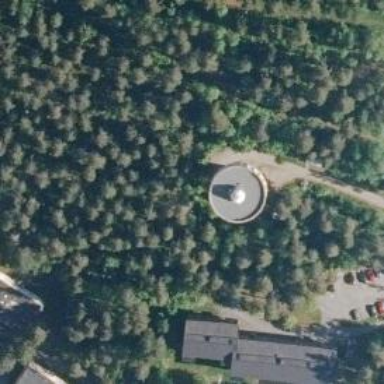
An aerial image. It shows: Water tower that is man-made.